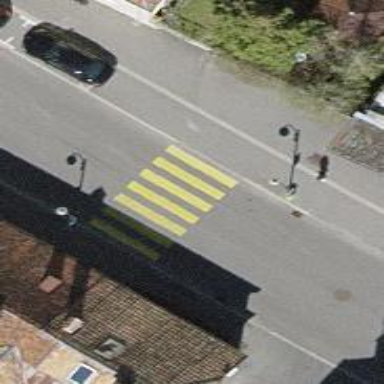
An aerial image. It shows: Zebra crossing on the road.